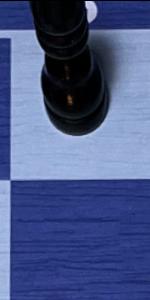
Label: Empty